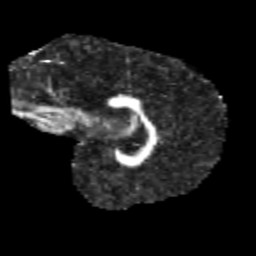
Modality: FA
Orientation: sagittal
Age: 9
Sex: male
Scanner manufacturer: siemens
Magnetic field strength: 3 T
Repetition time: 3.8 s
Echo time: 0.07 s